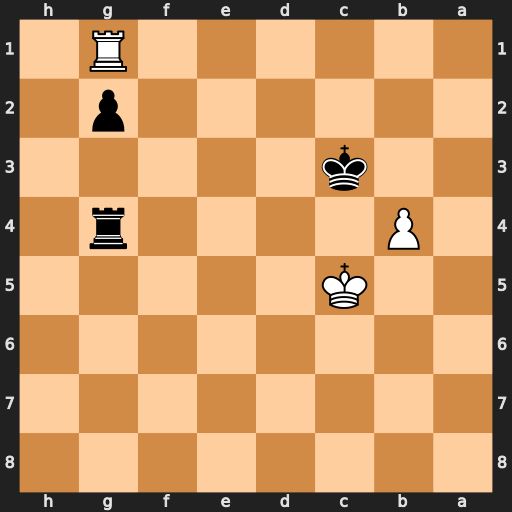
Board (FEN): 8/8/8/2K5/1P4r1/2k5/6p1/6R1
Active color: b
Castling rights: -
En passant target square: -
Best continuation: Rg5+ Kd6 Kxb4